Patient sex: M
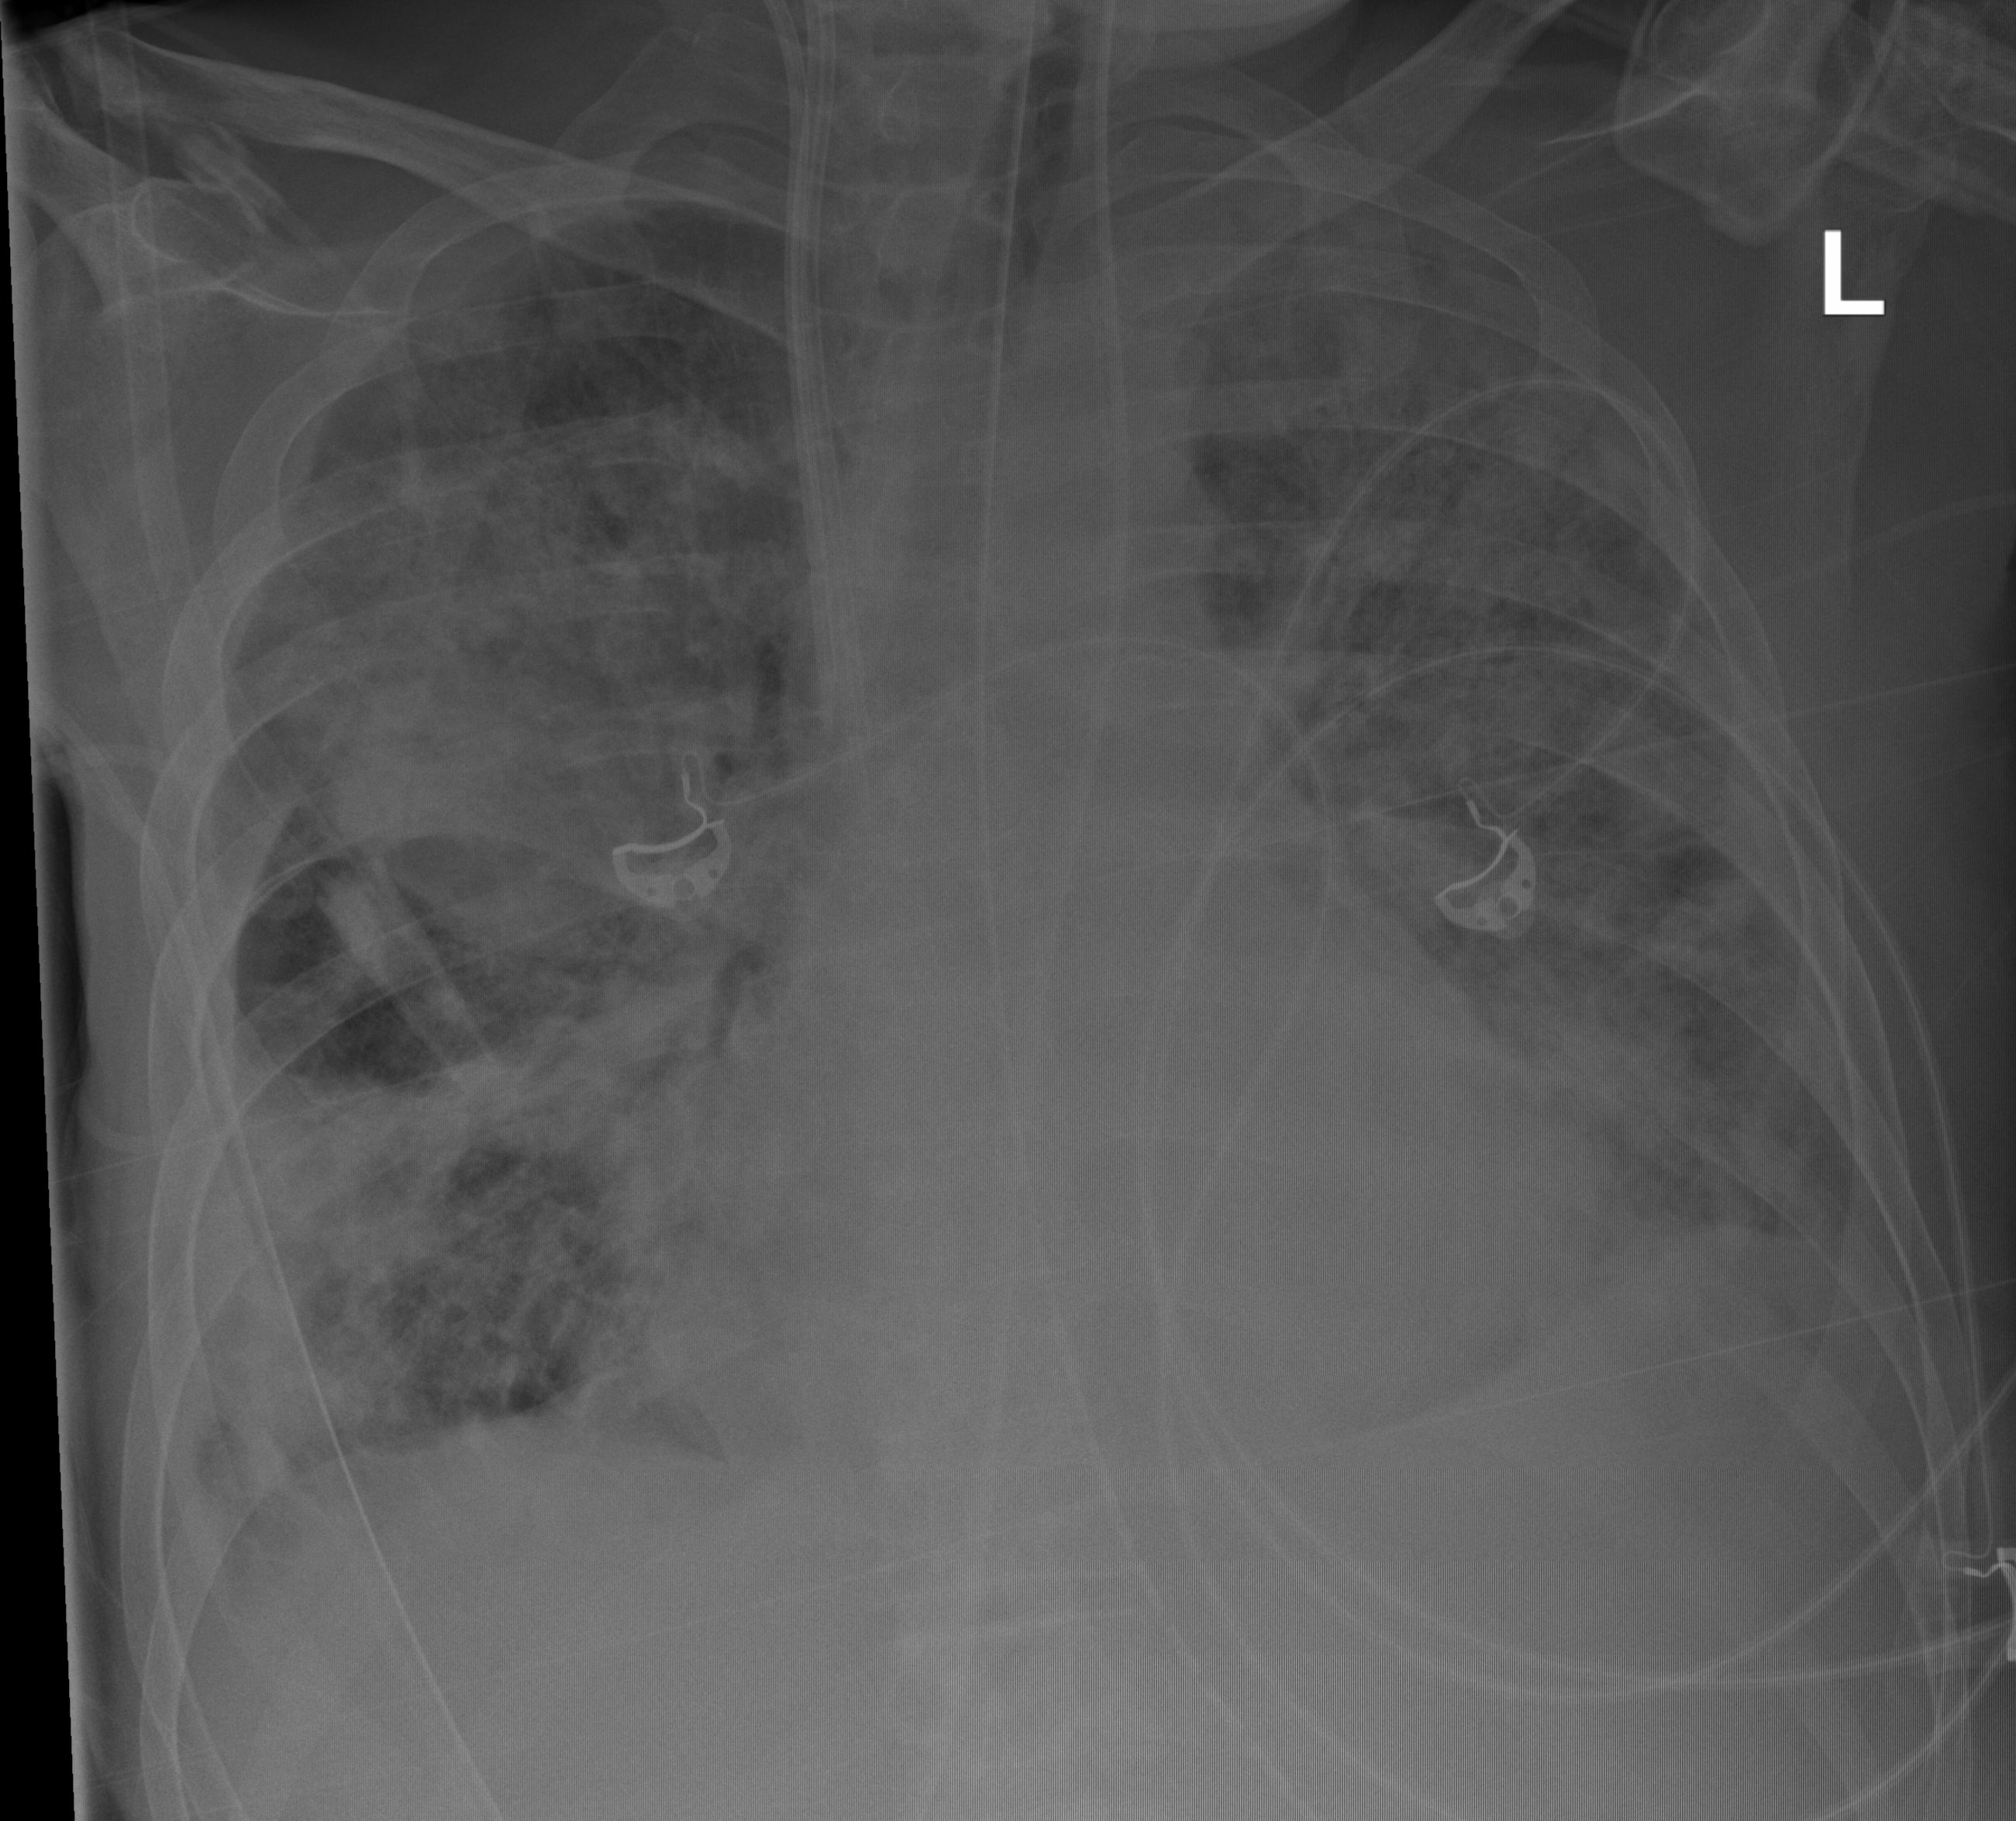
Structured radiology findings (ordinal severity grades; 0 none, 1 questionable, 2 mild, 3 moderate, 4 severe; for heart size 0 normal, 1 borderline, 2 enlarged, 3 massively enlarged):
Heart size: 2
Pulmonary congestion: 3
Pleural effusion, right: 3
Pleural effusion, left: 3
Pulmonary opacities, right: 4
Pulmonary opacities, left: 4
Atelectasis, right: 4
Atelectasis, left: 4